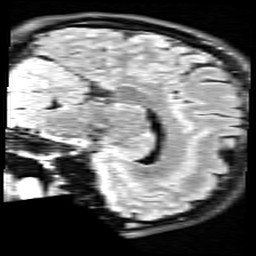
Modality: FLAIR
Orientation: sagittal
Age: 31
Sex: female
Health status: healthy
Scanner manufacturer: siemens
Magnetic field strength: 3 T
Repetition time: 9 s
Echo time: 0.088 s